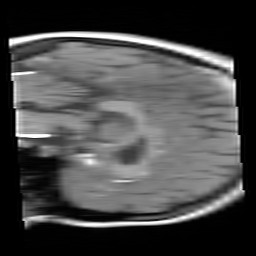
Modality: FLASH
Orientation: sagittal
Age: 19
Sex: female
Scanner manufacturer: siemens
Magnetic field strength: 3 T
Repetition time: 0.245 s
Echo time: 0.0026 s